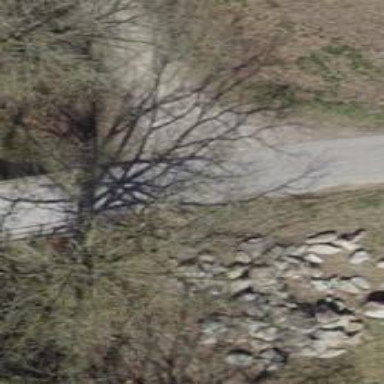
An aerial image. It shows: Paved service road.